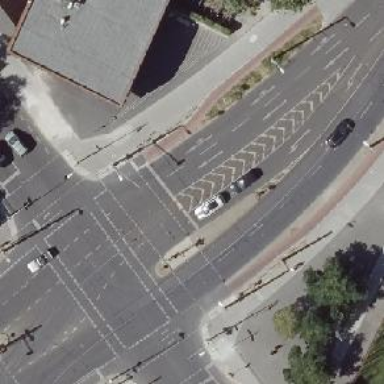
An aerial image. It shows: Tram crossing with traffic signals.